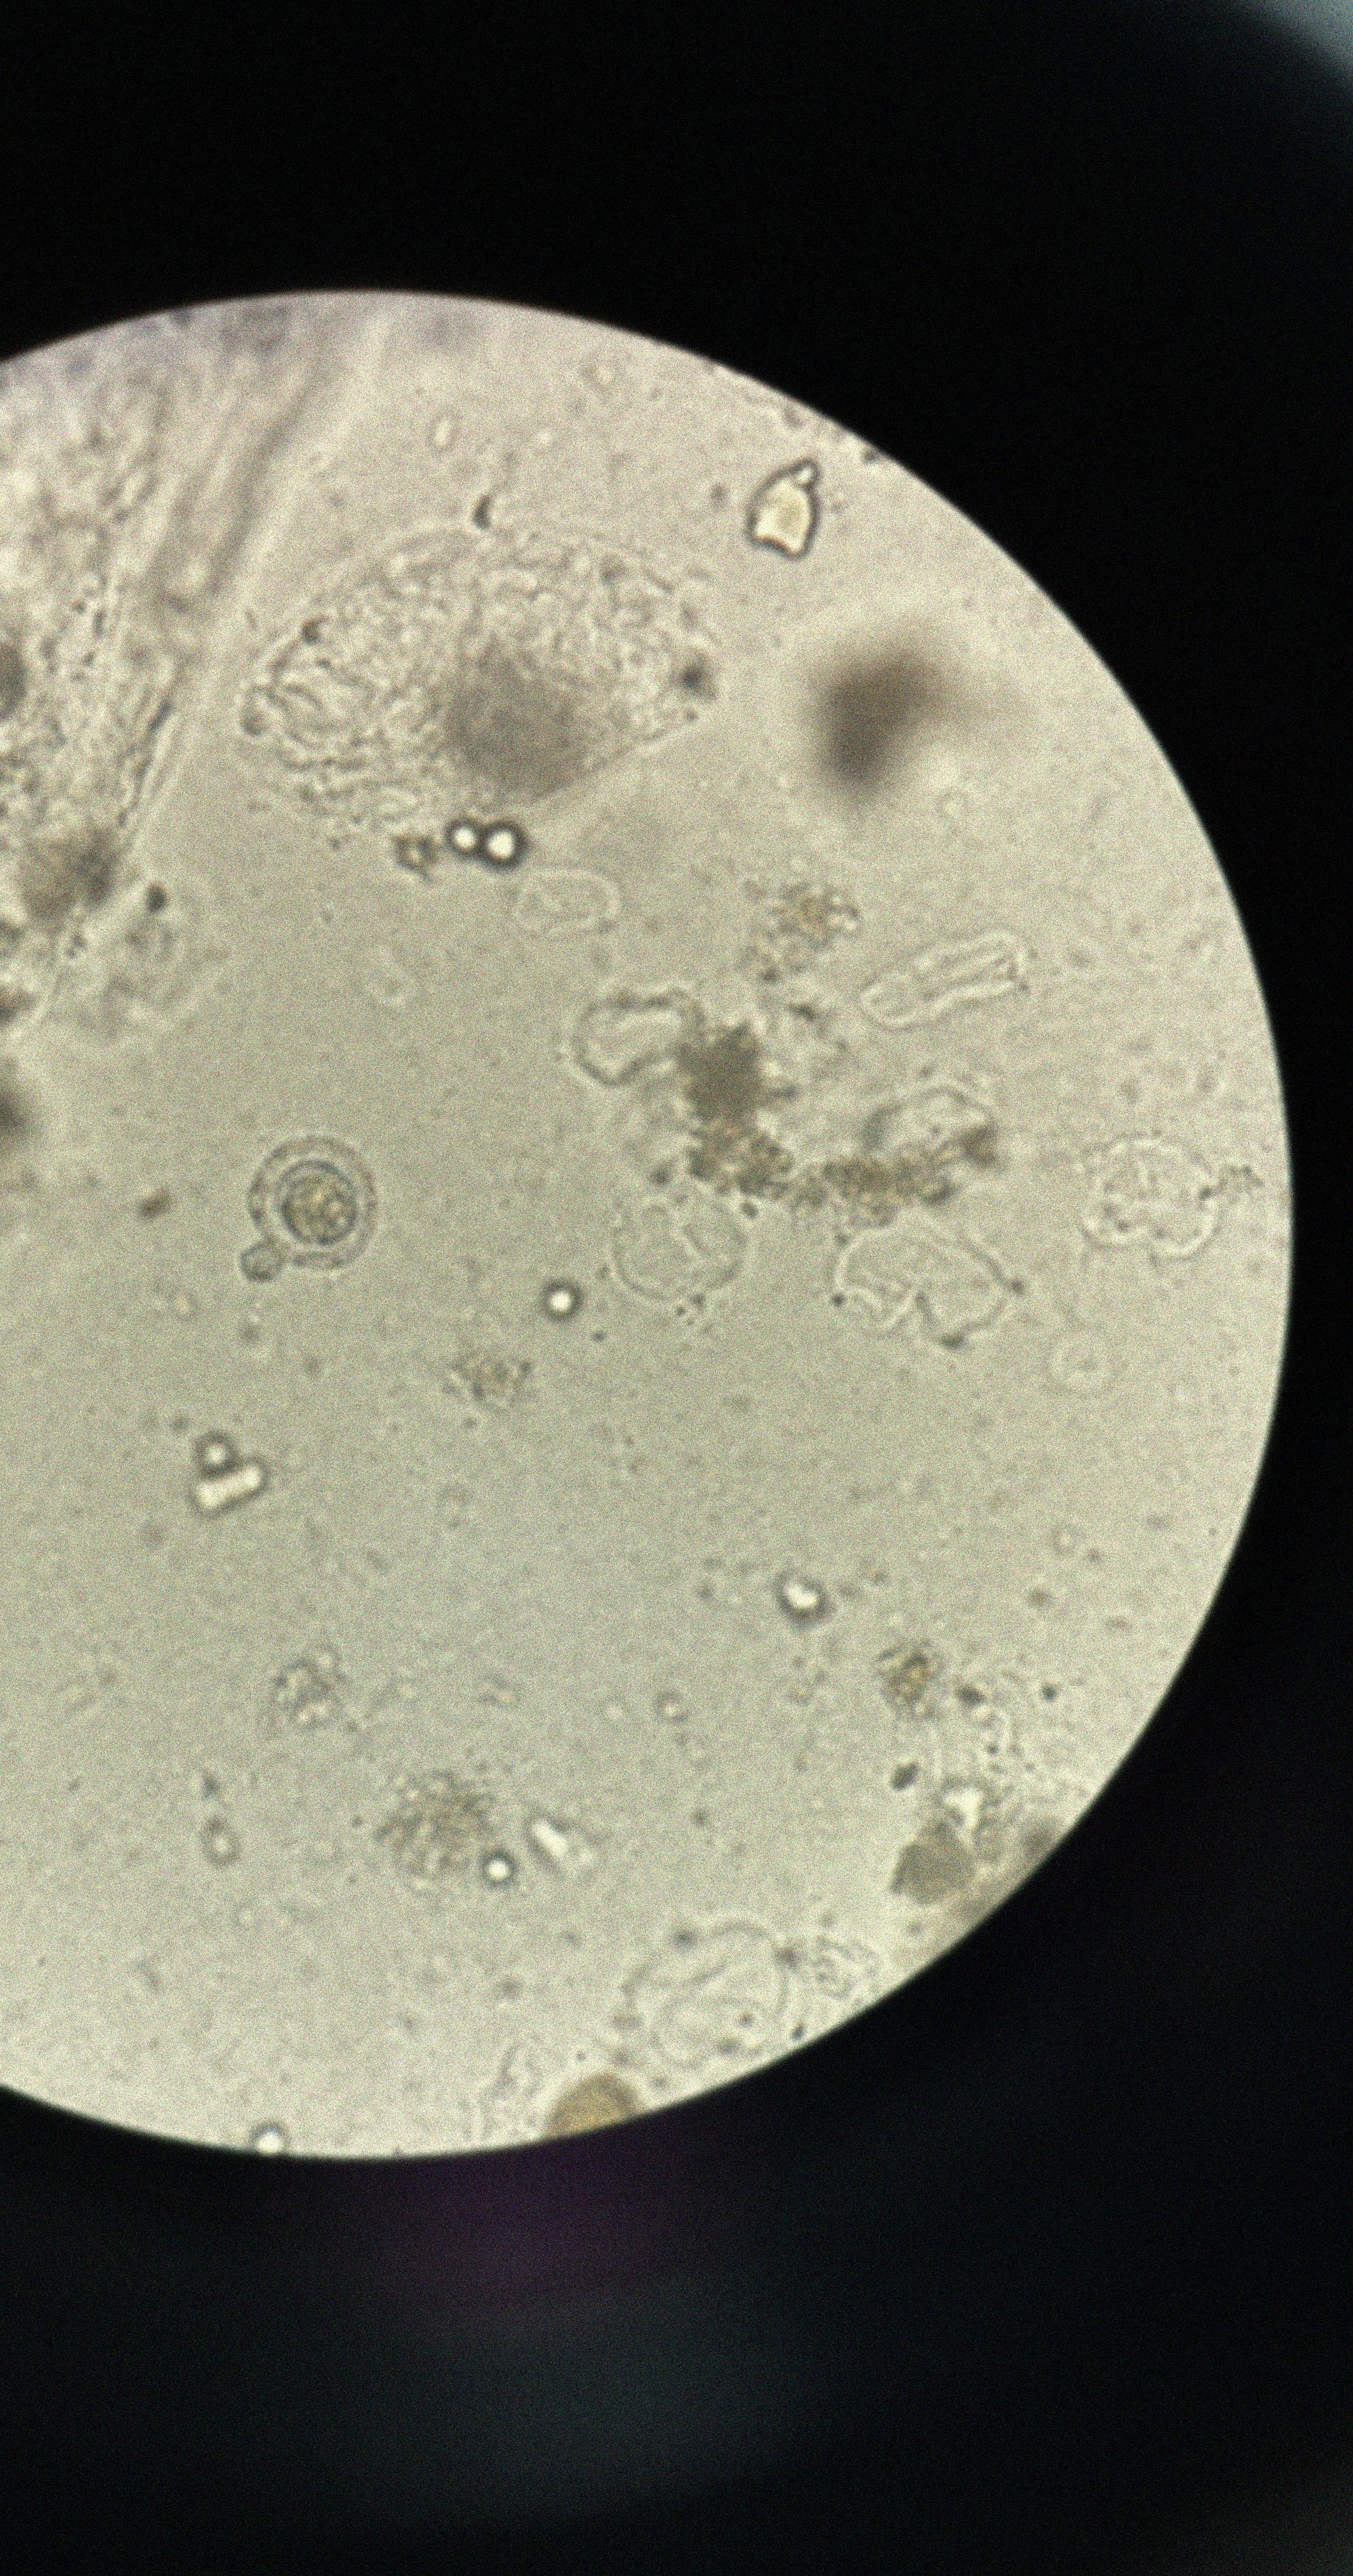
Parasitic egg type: Hymenolepis nana